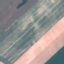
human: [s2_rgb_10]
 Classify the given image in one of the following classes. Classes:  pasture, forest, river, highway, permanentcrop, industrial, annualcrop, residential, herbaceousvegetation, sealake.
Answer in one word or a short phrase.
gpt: AnnualCrop